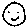
Label: smiley face